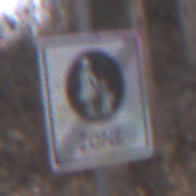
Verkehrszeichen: EndeFussgaengerzone
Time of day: Midday
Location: Outdoor (Nature)
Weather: Overcast
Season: Autumn
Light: Natural